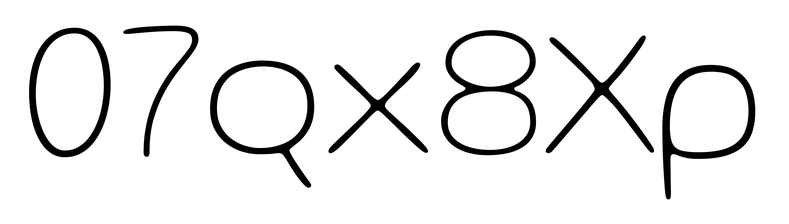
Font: Gluten_Thin